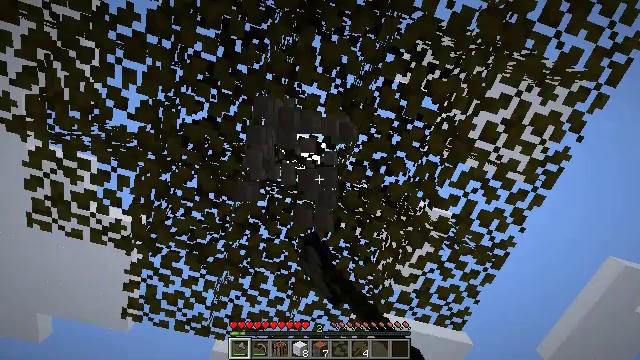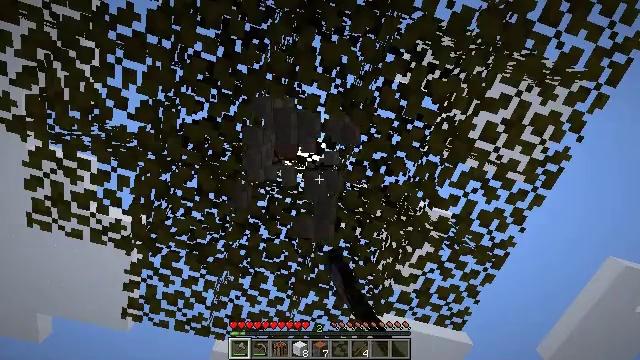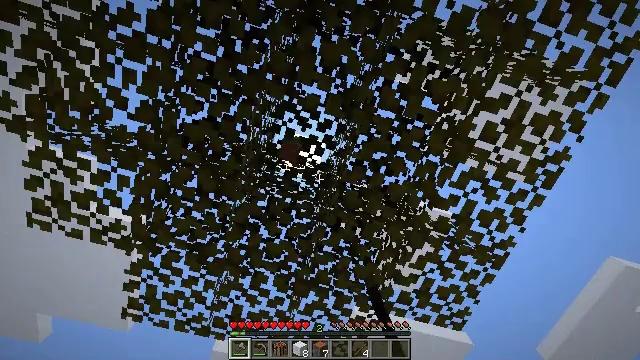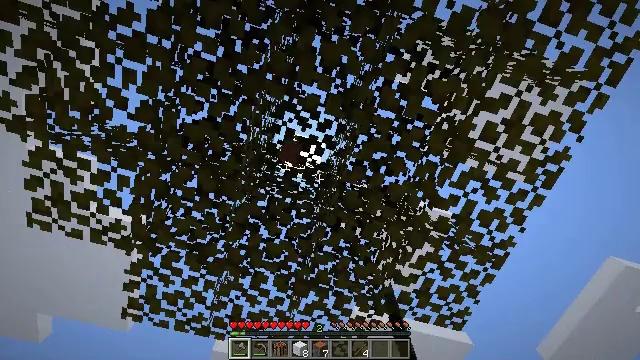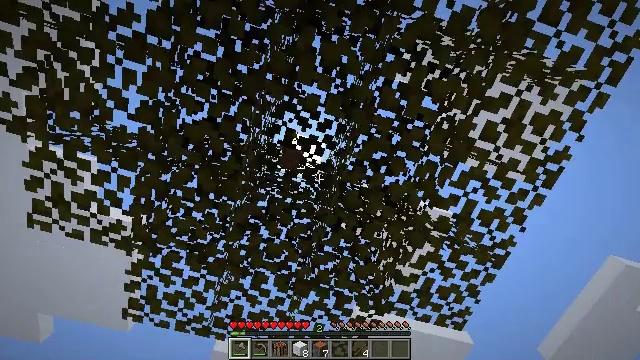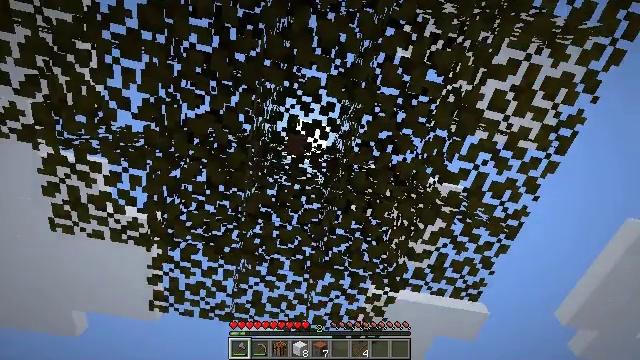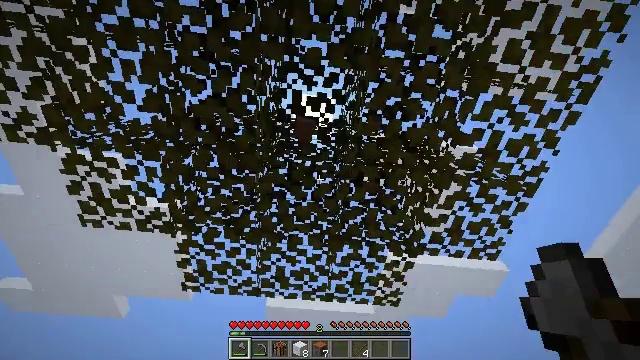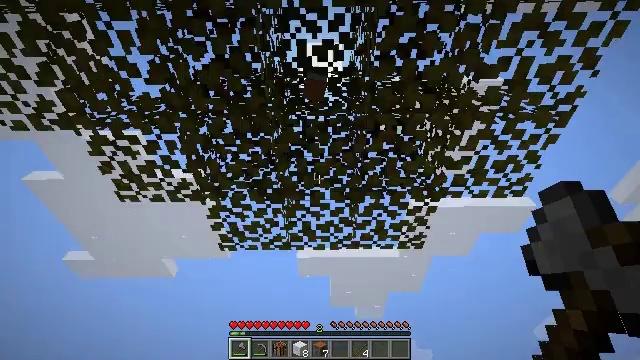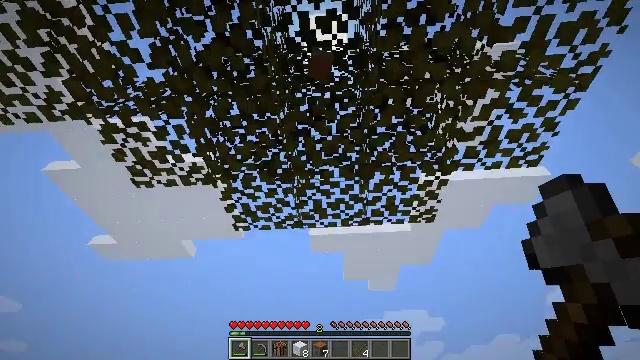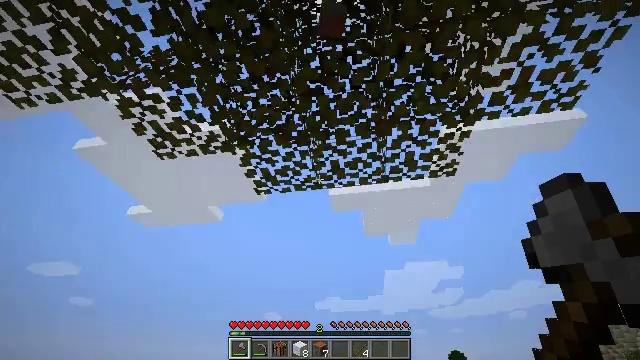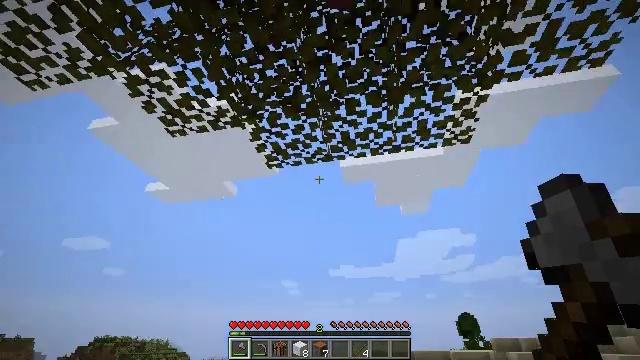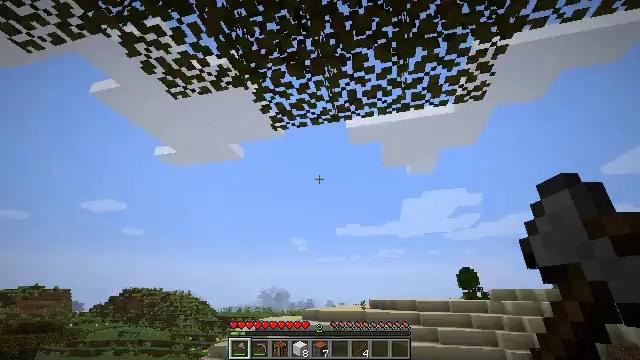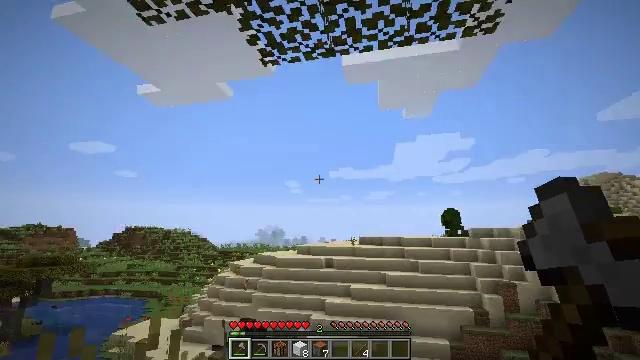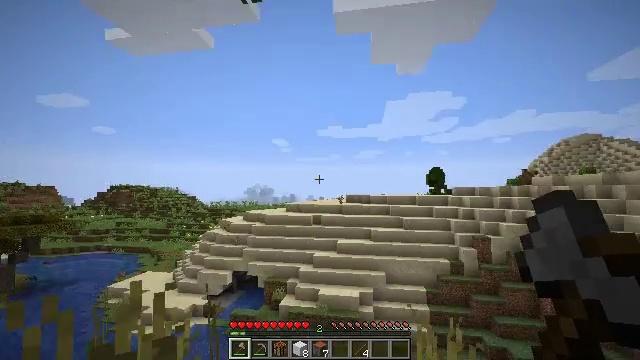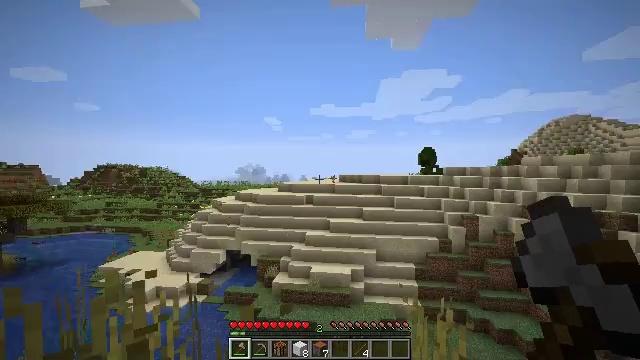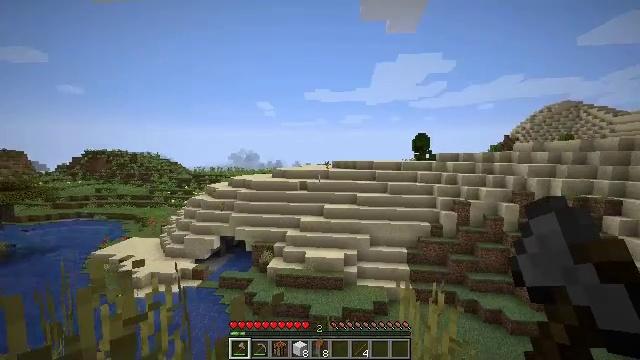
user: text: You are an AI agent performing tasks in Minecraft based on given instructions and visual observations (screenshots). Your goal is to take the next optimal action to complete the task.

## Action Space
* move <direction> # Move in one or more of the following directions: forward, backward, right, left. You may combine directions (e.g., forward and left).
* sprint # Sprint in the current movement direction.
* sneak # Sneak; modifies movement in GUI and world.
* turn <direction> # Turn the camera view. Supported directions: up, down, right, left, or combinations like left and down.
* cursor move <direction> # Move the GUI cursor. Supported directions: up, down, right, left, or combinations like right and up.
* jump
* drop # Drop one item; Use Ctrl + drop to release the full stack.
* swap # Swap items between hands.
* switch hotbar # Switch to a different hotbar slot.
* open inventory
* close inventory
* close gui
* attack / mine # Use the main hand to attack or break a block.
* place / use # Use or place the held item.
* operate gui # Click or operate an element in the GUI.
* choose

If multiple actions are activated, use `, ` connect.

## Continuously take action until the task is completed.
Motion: motion action
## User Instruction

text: Prepare cooked mutton using the furnace.
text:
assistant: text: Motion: no_op
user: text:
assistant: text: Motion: no_op
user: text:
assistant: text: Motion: no_op
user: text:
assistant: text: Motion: no_op
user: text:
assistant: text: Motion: turn left and down
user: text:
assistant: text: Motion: turn left and down
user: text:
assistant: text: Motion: turn left and down
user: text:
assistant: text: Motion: turn left and down
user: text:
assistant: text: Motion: turn left and down
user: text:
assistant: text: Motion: turn left and down
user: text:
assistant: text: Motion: turn left and down
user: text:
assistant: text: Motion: move forward, turn right and down
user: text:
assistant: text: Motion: move forward, turn right and down
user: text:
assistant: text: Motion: move forward, turn right and down
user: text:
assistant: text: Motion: move forward, turn right and down
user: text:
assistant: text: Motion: move forward, turn down
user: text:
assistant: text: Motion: move forward, turn down
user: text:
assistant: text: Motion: move forward, turn right and down
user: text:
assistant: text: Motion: move forward, turn right and down
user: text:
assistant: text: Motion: move forward, turn right and down
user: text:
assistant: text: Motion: move forward
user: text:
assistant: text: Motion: move forward
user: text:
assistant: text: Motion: move forward
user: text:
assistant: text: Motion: move forward, turn down
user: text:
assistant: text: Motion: move forward, sprint
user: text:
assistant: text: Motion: move forward, sprint
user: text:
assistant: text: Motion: move forward, sprint
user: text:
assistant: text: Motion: move forward, sprint
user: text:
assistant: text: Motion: move forward, sprint
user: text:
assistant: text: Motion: move forward, sprint